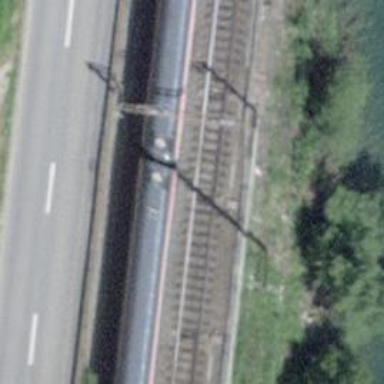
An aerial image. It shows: Railway switch.